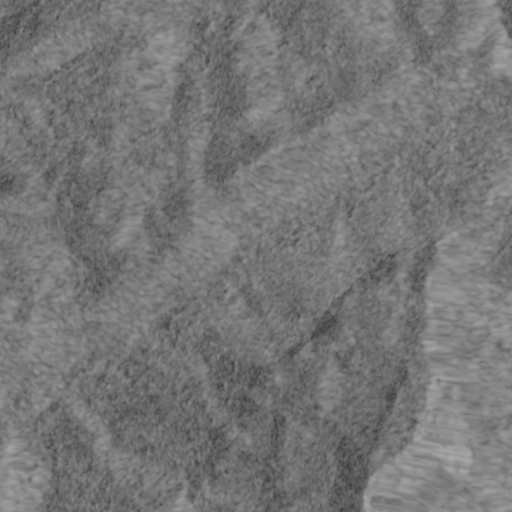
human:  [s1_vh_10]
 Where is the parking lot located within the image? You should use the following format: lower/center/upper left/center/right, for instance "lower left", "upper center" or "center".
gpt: The parking lot is located in the lower left of the image.
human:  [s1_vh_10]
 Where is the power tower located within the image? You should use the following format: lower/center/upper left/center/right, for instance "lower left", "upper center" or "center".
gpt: There is no power tower in the image.

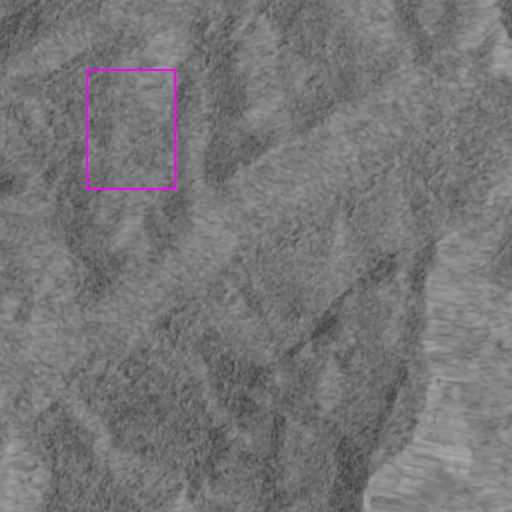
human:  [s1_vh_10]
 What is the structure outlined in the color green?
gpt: There is no green outline.
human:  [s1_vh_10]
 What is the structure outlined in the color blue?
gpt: There is no structure outlined in blue.